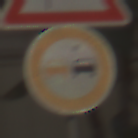
Verkehrszeichen: Ueberholverbot
Zusatzzeichen oben: SeitenwindVonLinks
Umgebung: Outdoor, Urban
Tageszeit: MorningAfternoon
Wetter: PartlyCloudy
Licht: Natural
Jahreszeit: NotSpecified
Kontrast: MediumContrast